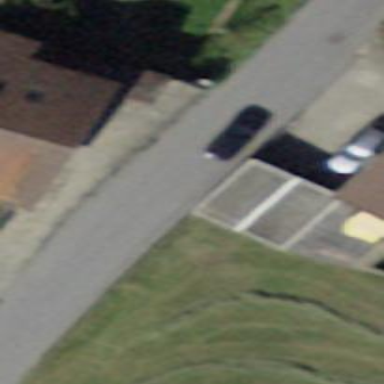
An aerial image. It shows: Garage.